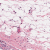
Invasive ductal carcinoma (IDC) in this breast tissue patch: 0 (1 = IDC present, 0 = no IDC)